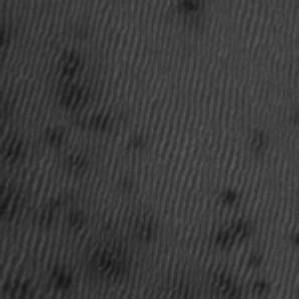
Label: frost